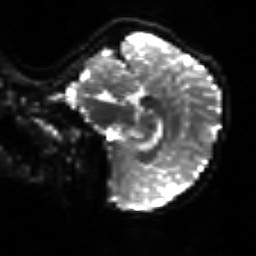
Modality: sbref
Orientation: sagittal
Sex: female
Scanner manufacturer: siemens
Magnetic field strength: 3 T
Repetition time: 5 s
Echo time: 0.071 s